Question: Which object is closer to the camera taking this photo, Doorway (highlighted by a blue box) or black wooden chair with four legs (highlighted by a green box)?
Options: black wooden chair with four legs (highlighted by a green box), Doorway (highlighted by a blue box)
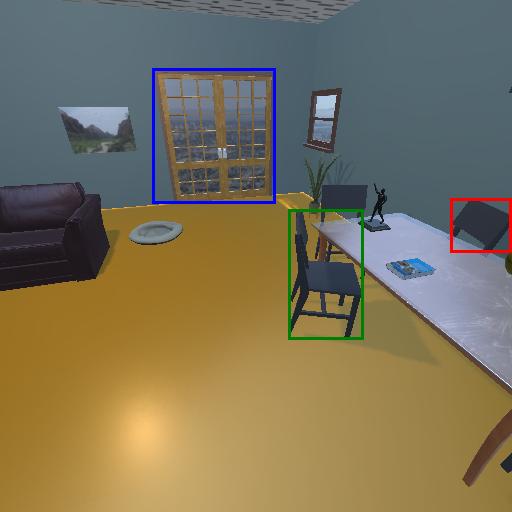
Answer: black wooden chair with four legs (highlighted by a green box)